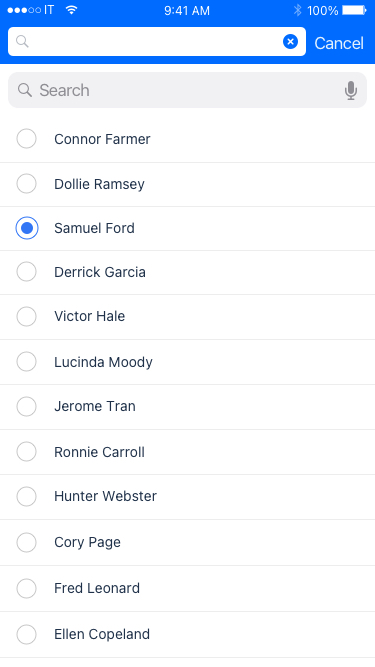
Text in this UI design:
Ellen Copeland
Fred Leonard
Cory Page
Hunter Webster
Ronnie Carroll
Jerome Tran
Lucinda Moody
Victor Hale
Derrick Garcia
Samuel Ford
Dollie Ramsey
Connor Farmer
Cancel
100%
9:41 AM
IT